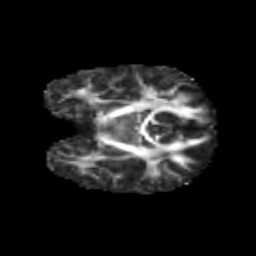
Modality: FA
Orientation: coronal
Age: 6
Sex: female
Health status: healthy